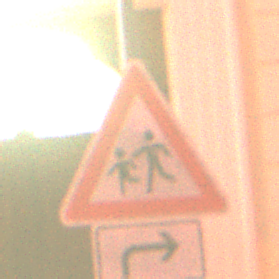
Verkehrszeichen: KinderRechts
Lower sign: RichtungsangabeDurchPfeile5
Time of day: Night
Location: Outdoor (Urban)
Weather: Overcast
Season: Winter
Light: Artificial